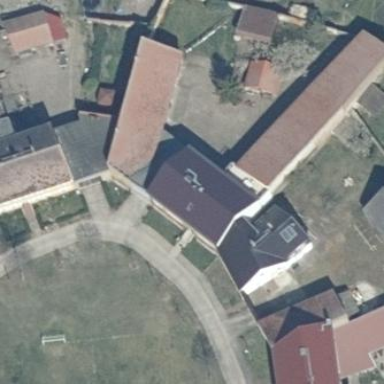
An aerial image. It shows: Residential building with gabled roof in grey color. The roof orientation is along the building.